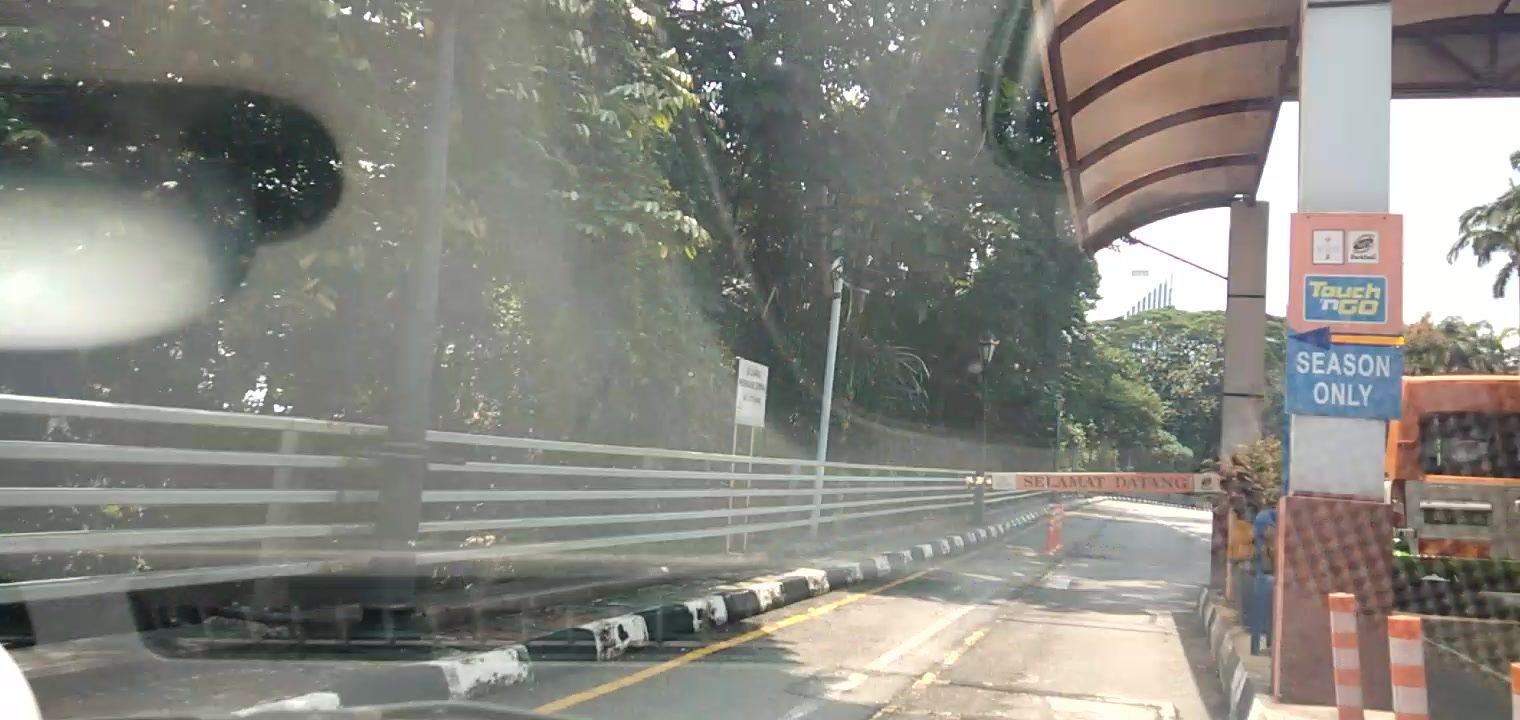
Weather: clear
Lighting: day
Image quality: good
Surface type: driving surface
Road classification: unclassified
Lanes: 2
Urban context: urban centre
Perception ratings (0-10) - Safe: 2.84, Lively: 6.18, Beautiful: 4.48, Boring: 3.33, Depressing: 4.94, Wealthy: 1.6